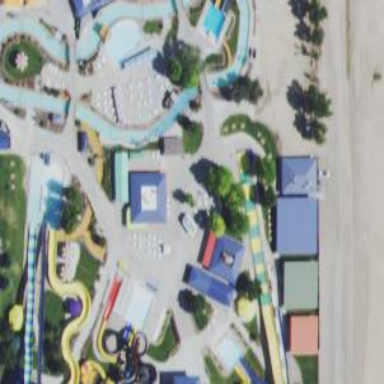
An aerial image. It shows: Water slide attraction.